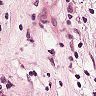
Metastatic tissue present: yes